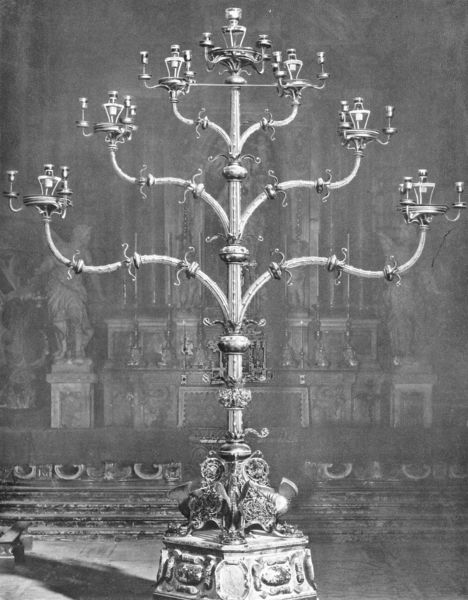
Titel: Trivulzio-Kandelaber (Arbore della vergine)
Künstler: Nikolaus von Verdun
Standort: Mailand, Dom (EU - I)
Schlagwörter: baum, dunkel, gemälde, schatten, grau, hintergrund, lampe, zeichnung, sockel, skulptur, statue, dunst, figuren, kerzen, leuchter, stufen, podest, altar, kerzenleuchter, sieben, ständer, kandelaber, tafelbild, akanthus, siebenarmig, 7armig, sieben-strahlig